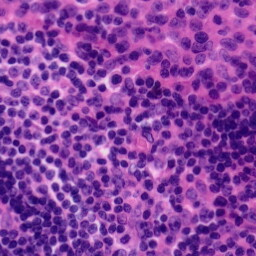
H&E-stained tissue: Tonsil